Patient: sex M, age 34
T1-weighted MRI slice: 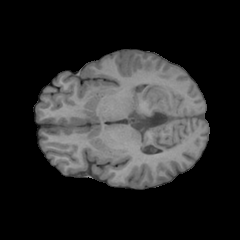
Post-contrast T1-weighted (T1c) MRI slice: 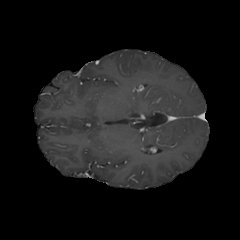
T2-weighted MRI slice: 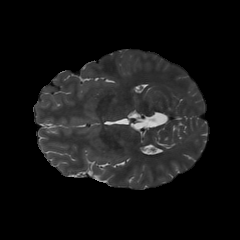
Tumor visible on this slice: no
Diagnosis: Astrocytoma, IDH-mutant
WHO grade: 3